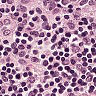
Metastatic tissue present: no